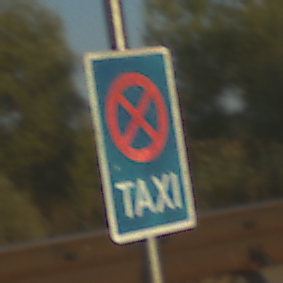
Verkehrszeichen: Taxenstand
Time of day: SunriseSunset
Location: Outdoor (RoadRail)
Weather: Clear
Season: NotSpecified
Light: Natural